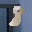
Label: 8